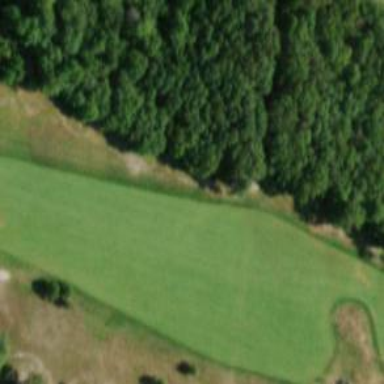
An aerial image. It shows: Golf hole.